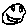
Label: smiley face